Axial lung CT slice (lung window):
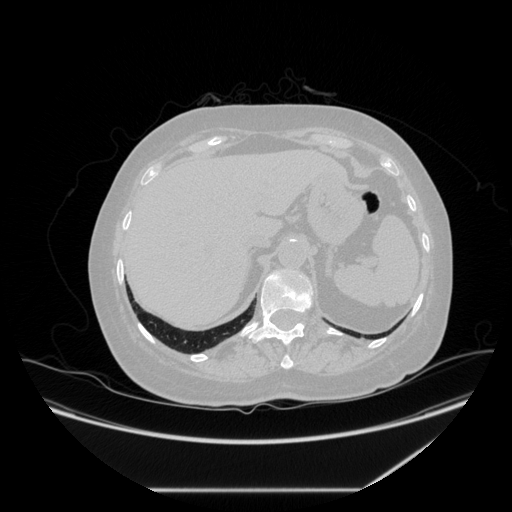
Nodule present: no